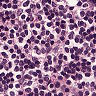
Metastatic tissue present: no